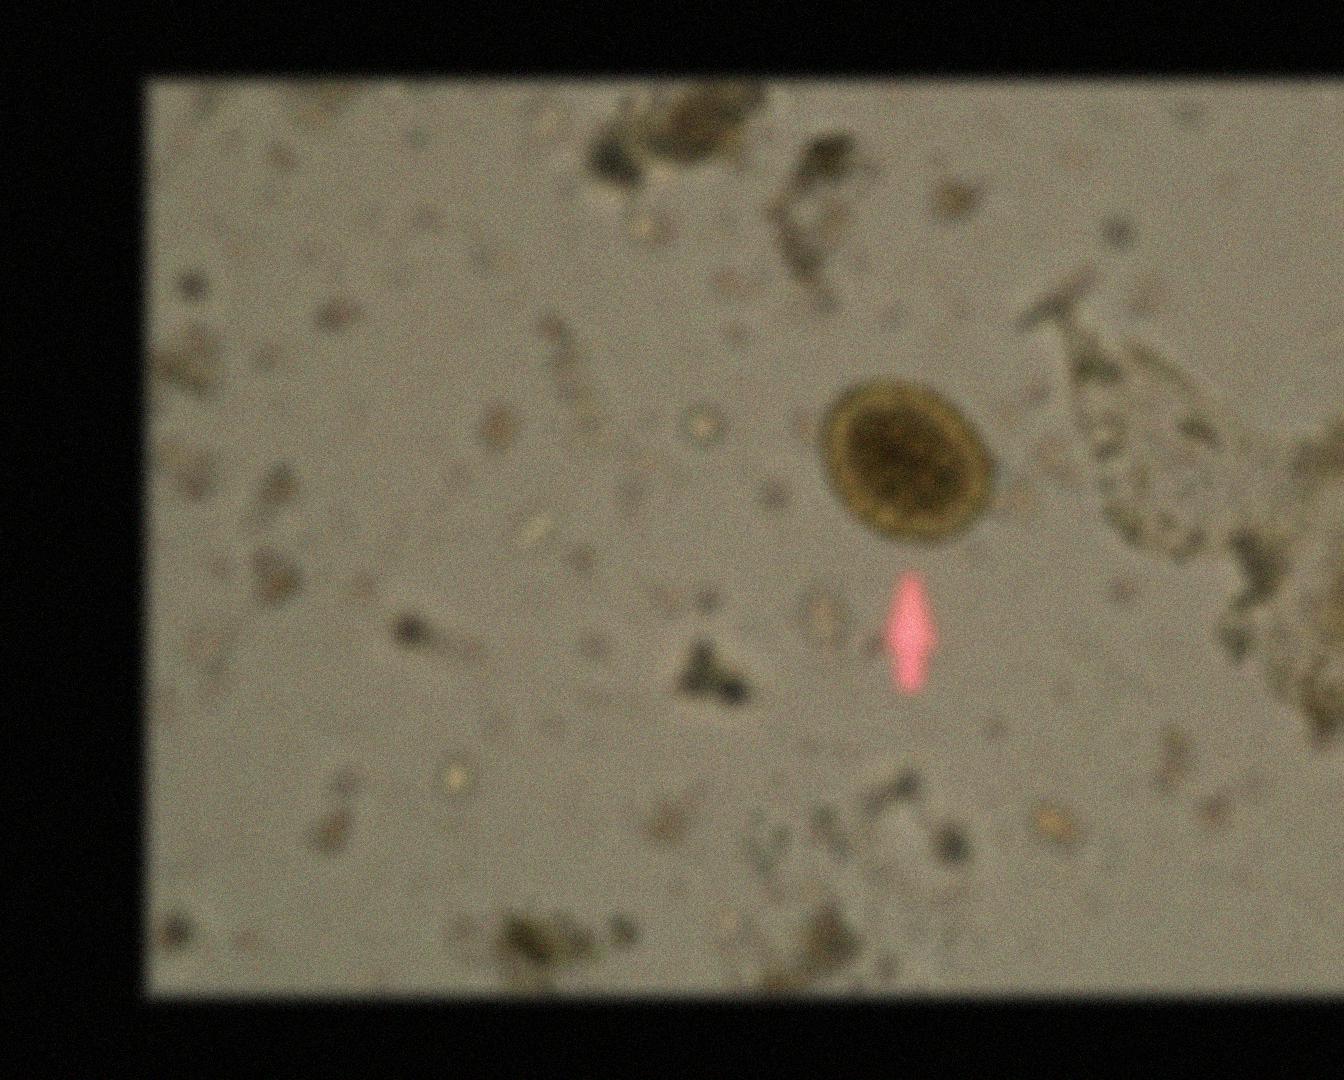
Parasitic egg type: Ascaris lumbricoides